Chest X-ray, PA view. Patient: 41 years old, sex F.
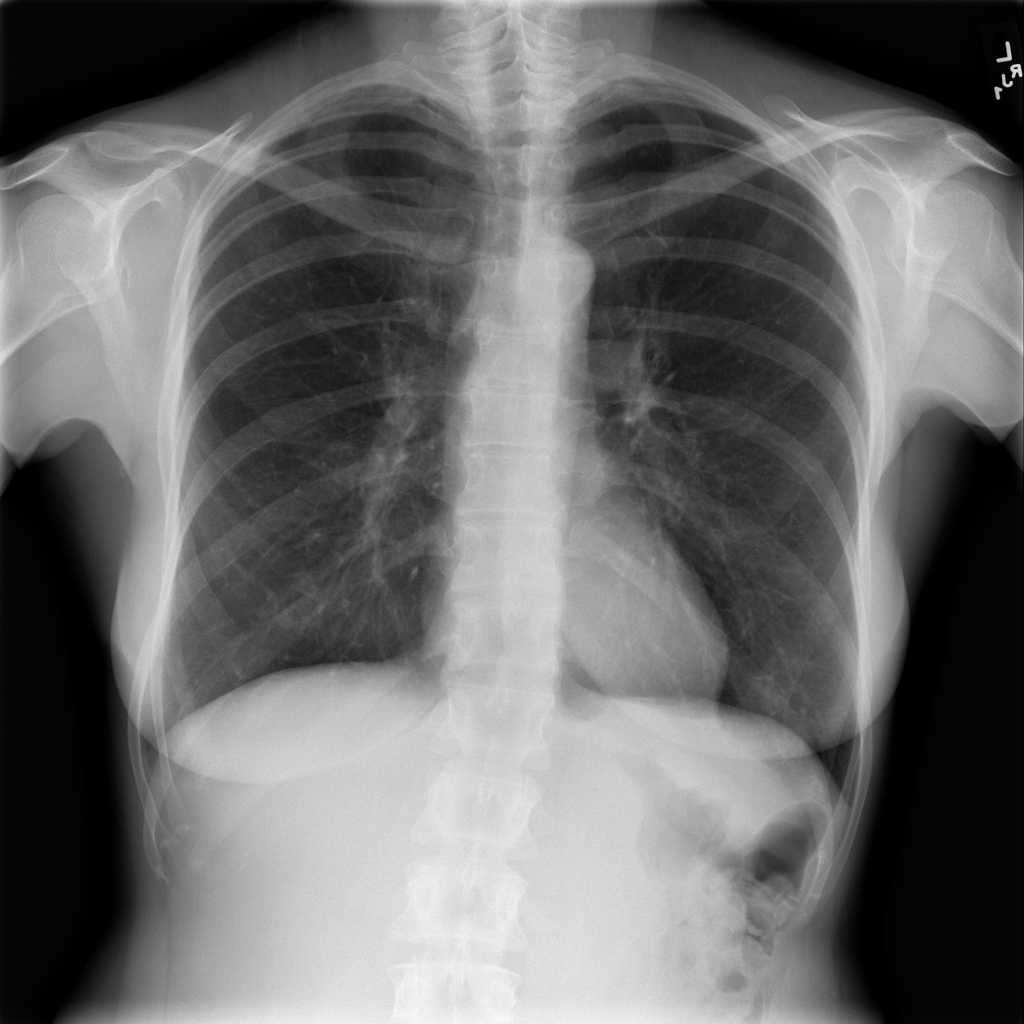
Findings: No Finding